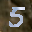
Label: 5